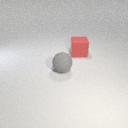
large red rubber cube behind large gray rubber sphere